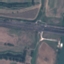
Land use / land cover: Highway